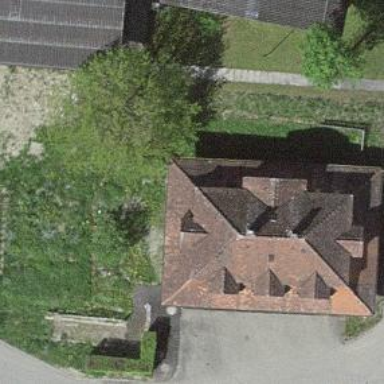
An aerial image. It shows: Garage.